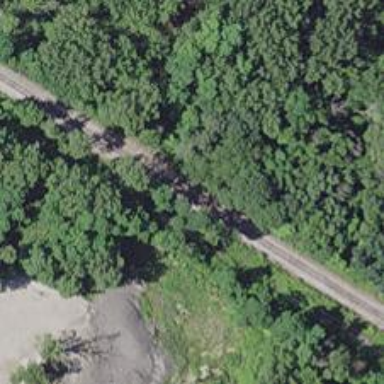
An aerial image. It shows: Unmarked crossing of railway.